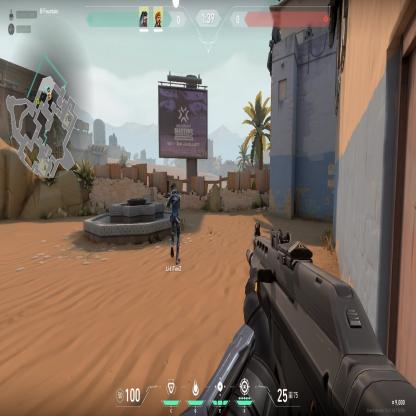
Label: teammate